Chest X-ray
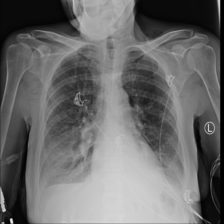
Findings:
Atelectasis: negative
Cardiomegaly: negative
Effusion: positive
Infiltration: positive
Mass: negative
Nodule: negative
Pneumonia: negative
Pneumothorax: negative
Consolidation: positive
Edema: negative
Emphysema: positive
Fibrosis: negative
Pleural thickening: negative
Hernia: negative